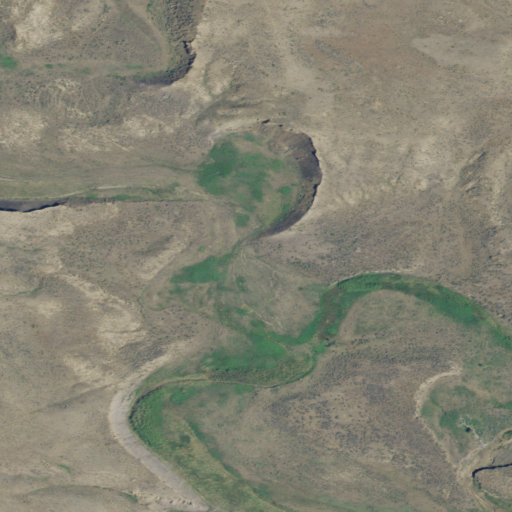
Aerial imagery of valley in Montana named Hay Coulee containing shrub, grassland, woody wetlands, and herbaceous wetlands